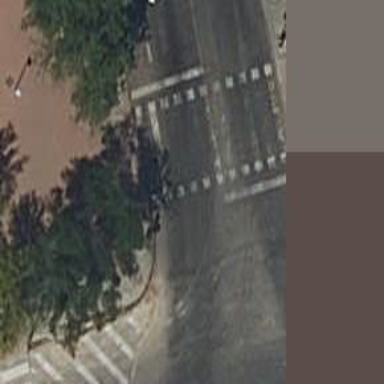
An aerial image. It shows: Crossing with traffic signals.